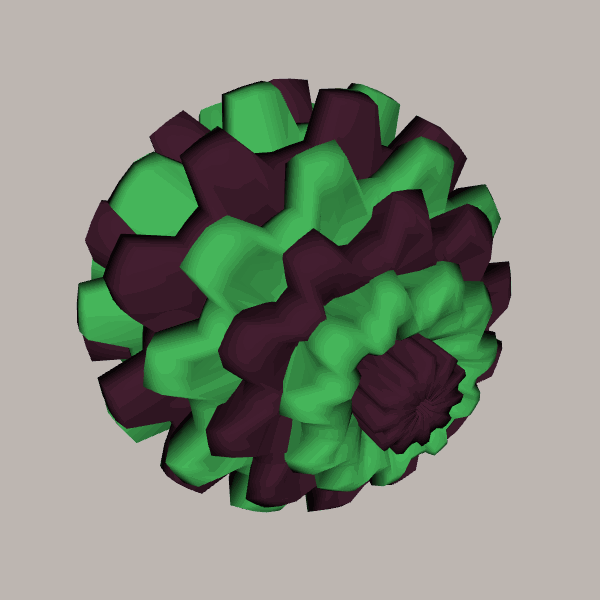
Background: light